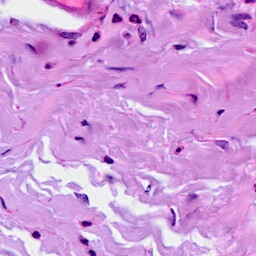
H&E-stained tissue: Breast